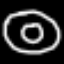
Label: donut